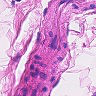
Metastatic tissue present: no